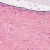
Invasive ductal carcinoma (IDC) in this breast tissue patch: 0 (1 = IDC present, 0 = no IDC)